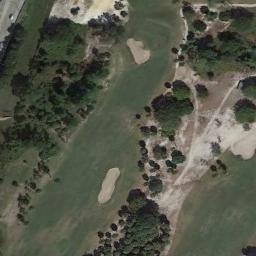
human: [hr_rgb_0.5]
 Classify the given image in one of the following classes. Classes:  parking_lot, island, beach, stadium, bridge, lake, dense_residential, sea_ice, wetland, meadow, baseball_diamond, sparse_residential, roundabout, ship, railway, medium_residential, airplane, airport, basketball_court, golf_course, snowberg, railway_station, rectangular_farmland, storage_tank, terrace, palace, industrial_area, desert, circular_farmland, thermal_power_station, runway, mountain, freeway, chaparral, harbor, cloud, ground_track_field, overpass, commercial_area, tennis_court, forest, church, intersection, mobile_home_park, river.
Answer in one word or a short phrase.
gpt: golf_course